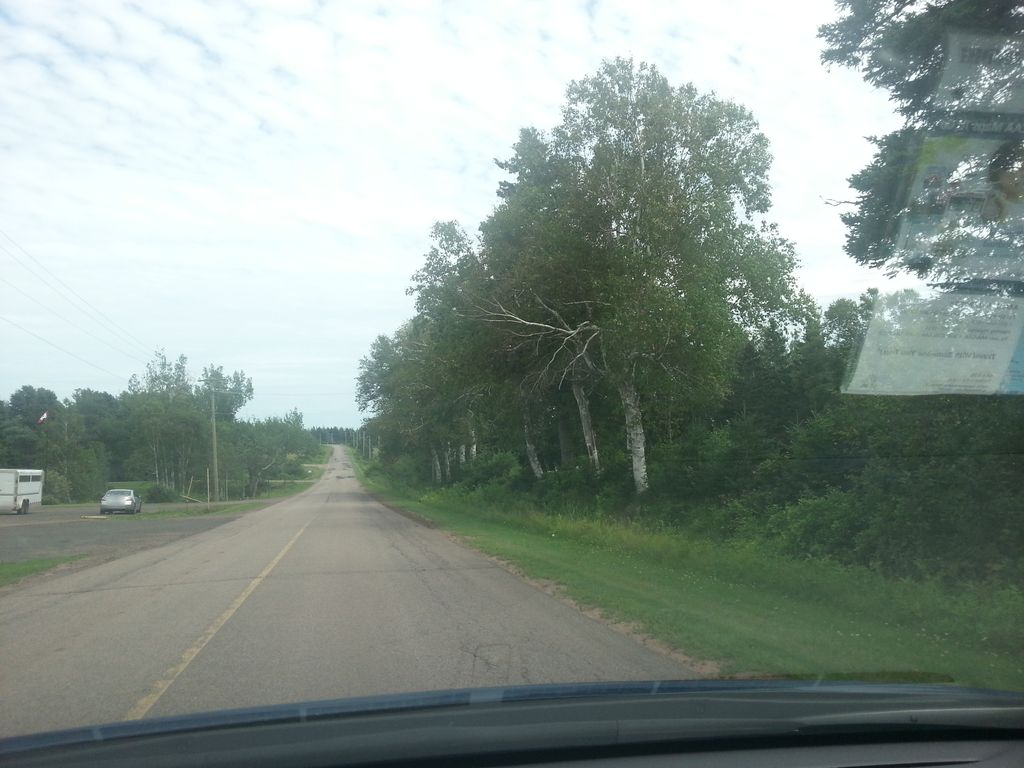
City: charlottetown